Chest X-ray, AP view. Patient: 39 years old, sex F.
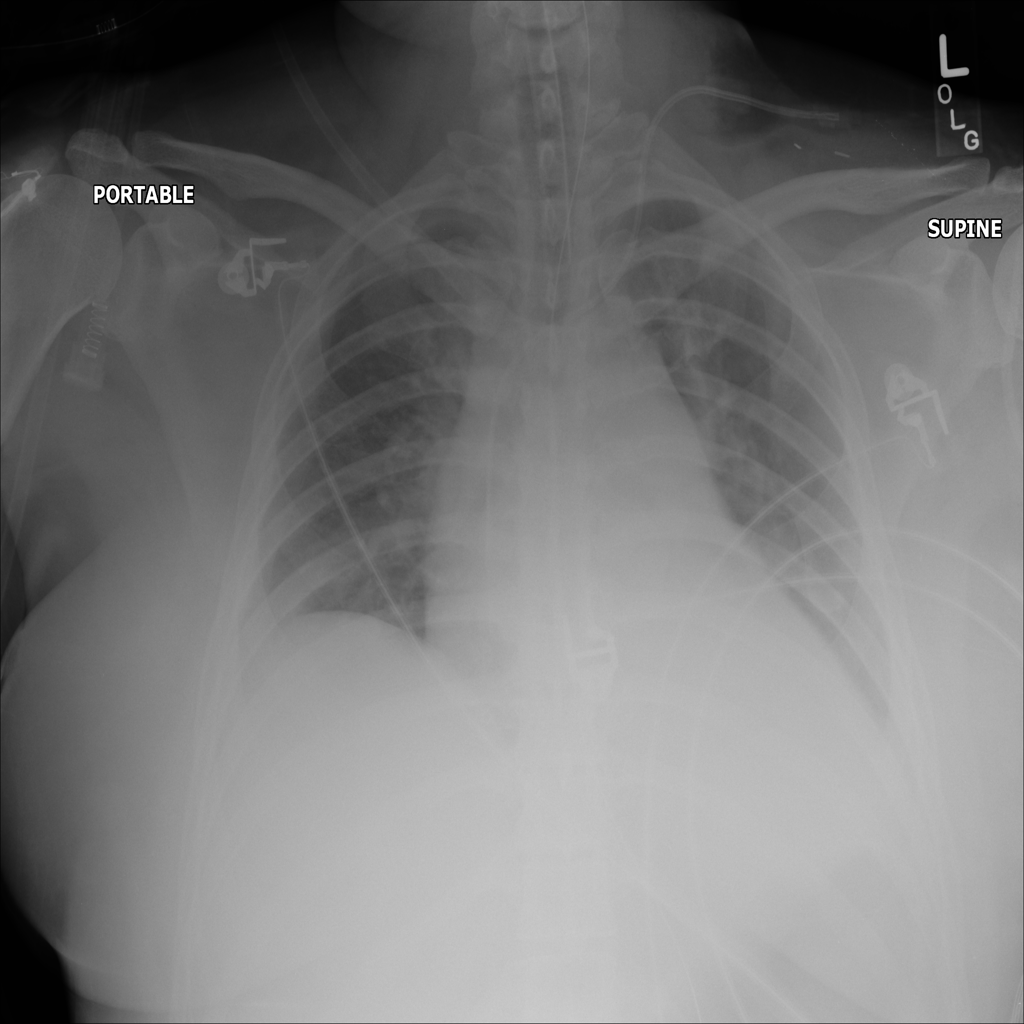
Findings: Consolidation